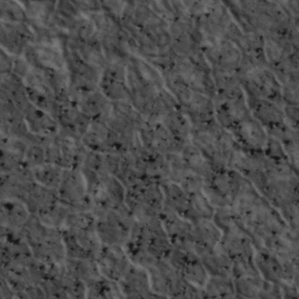
Label: non_frost